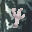
Label: 4